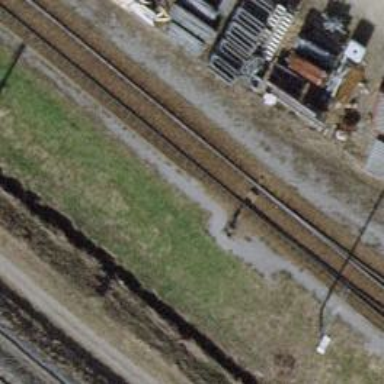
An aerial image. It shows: Railway switch.